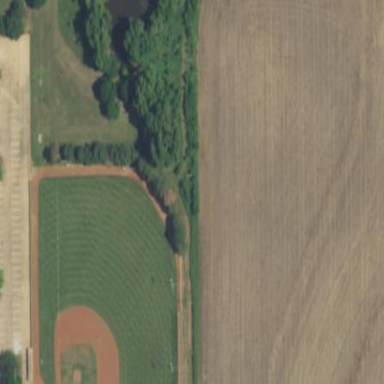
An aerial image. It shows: Baseball pitch for leisure and sports activities.